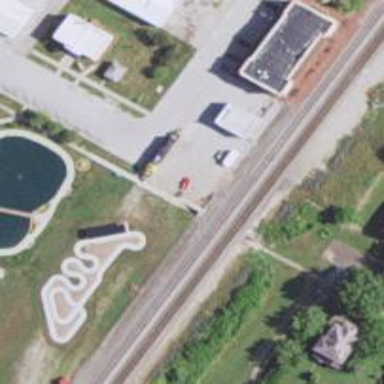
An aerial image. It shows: Crossing for the railway.